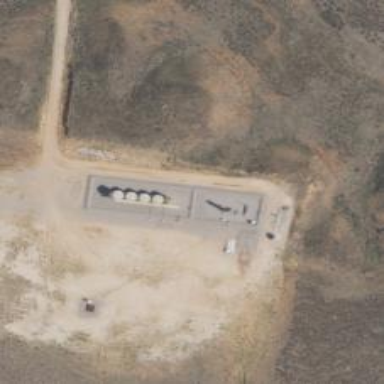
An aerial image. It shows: Storage tank with man-made structure.